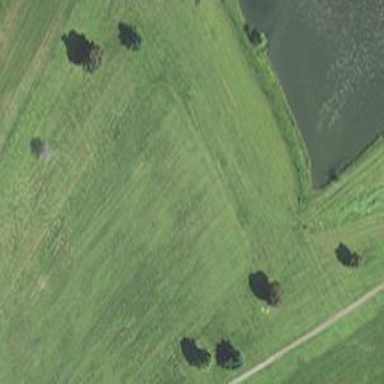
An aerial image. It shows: Grassy area used as driving range for golf.